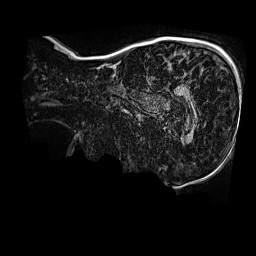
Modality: MP2RAGE
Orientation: sagittal
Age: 11
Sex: male
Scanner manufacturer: siemens
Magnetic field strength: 3 T
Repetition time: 4 s
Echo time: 0.00299 s